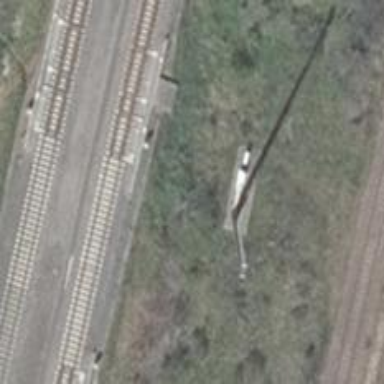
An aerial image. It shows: Communication mast tower.